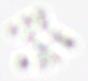
Label: Phaeocystis